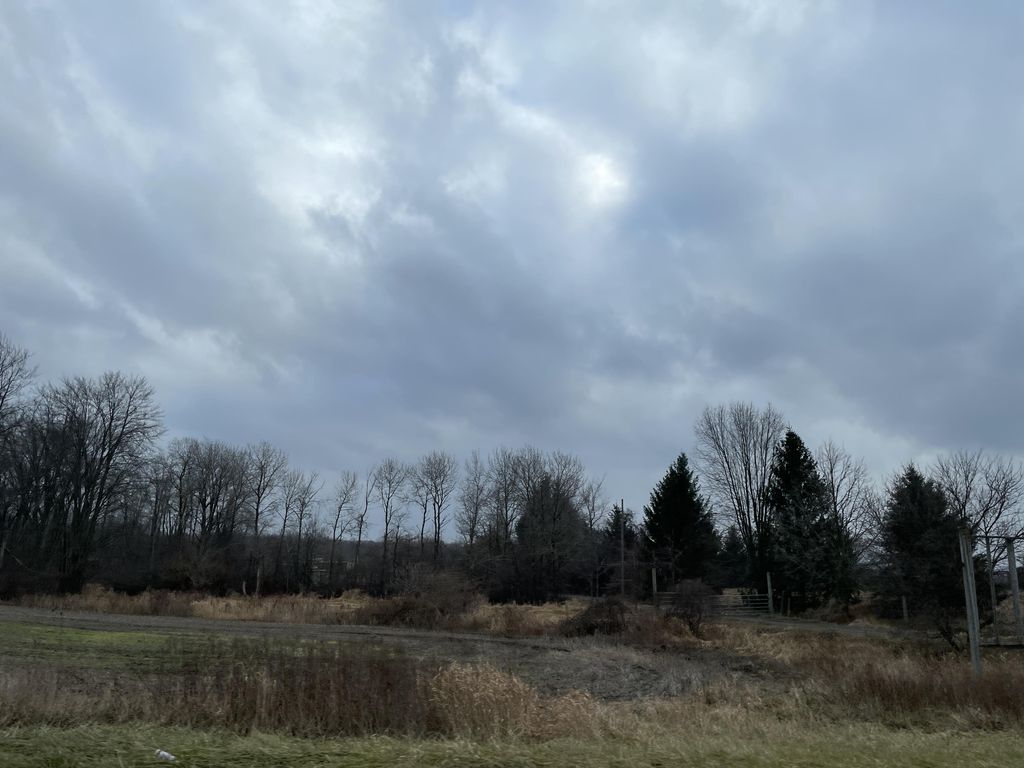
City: kitchener-waterloo